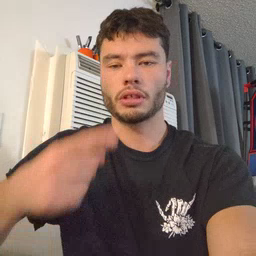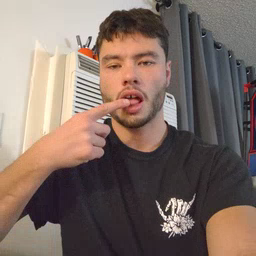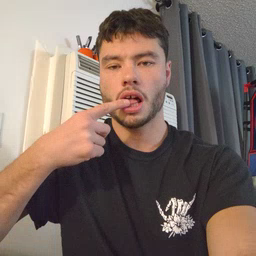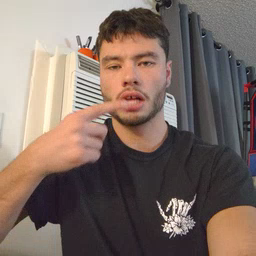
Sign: tongue